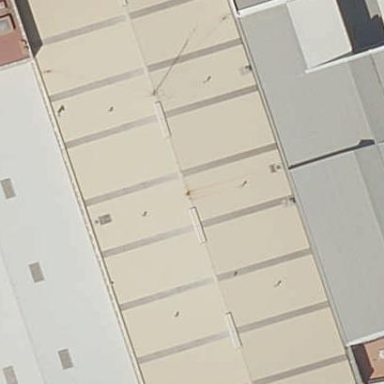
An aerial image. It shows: Industrial building.